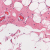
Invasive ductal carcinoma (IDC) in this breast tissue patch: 0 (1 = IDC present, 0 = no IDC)